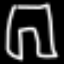
Label: pants